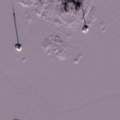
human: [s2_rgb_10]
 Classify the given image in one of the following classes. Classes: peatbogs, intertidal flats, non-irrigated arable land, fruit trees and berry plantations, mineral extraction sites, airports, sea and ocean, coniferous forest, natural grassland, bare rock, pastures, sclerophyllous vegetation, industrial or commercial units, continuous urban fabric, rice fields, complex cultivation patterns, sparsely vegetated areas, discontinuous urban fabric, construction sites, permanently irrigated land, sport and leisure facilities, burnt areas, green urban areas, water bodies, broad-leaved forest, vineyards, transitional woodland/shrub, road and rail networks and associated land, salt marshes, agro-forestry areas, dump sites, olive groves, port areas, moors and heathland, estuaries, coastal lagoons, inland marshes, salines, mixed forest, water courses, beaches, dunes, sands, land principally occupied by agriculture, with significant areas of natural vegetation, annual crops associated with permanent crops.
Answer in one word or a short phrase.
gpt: sea and ocean